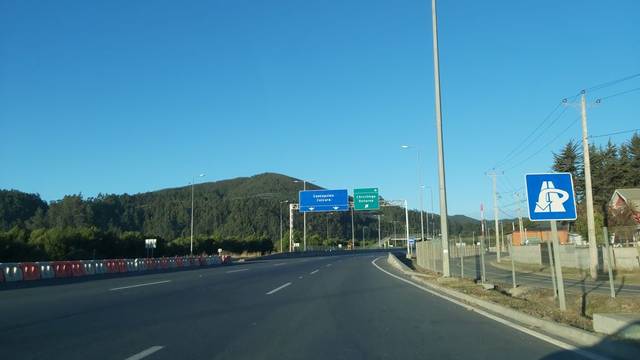
Region: Chile
Coordinates: -37.148, -73.173